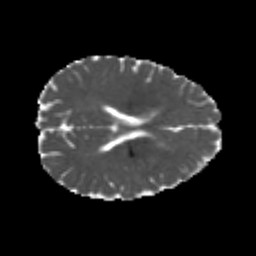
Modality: MD
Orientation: axial
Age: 22
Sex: male
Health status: healthy
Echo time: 0.074 s